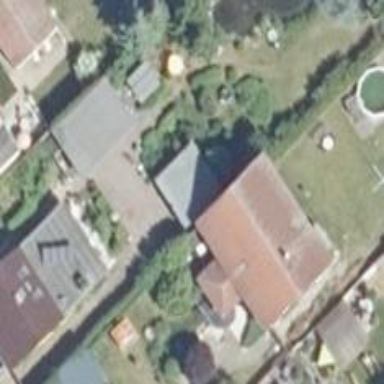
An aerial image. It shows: Terrace building.